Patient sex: M
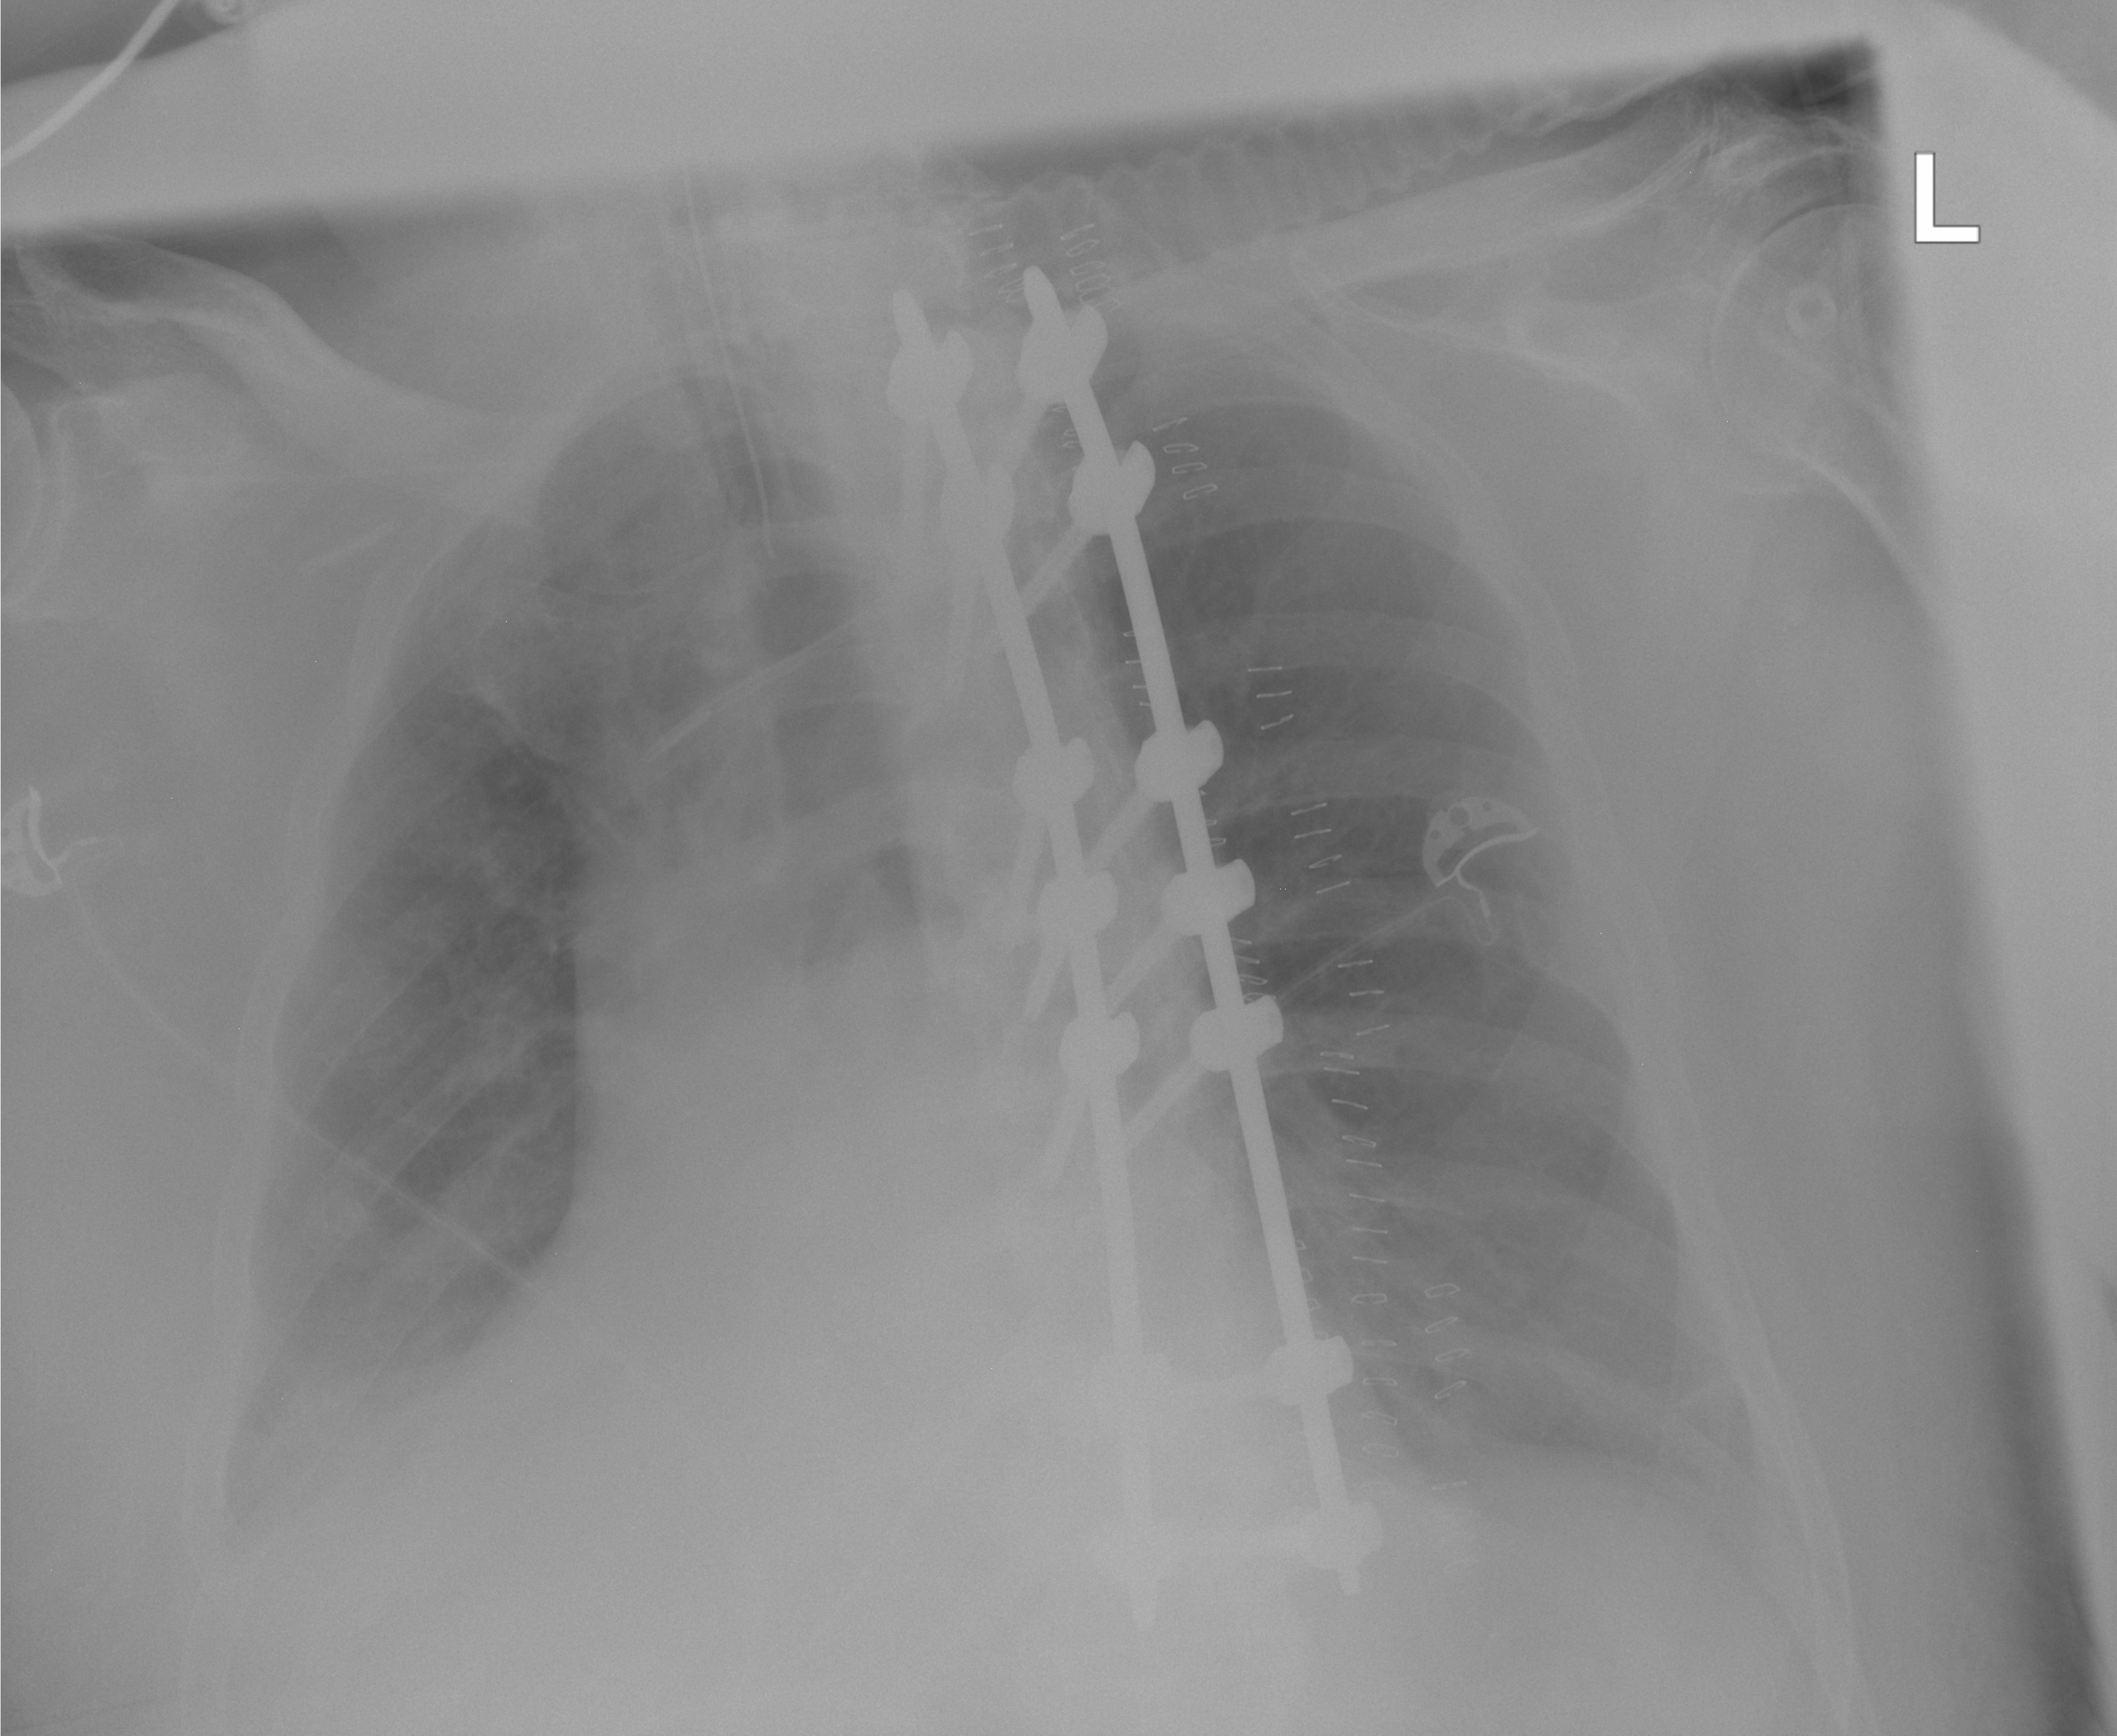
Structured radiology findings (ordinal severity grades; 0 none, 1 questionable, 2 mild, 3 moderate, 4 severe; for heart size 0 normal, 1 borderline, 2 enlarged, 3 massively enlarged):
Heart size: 0
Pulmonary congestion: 0
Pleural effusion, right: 2
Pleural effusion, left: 0
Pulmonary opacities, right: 0
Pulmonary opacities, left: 0
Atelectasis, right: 2
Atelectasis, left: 0